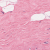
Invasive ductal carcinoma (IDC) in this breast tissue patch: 0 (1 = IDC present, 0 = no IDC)